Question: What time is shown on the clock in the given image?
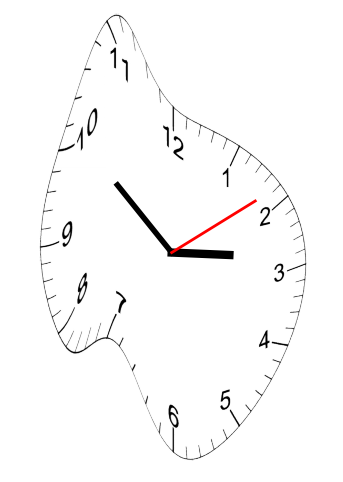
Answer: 02:51:09